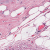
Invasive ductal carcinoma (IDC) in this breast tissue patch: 0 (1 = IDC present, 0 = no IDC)